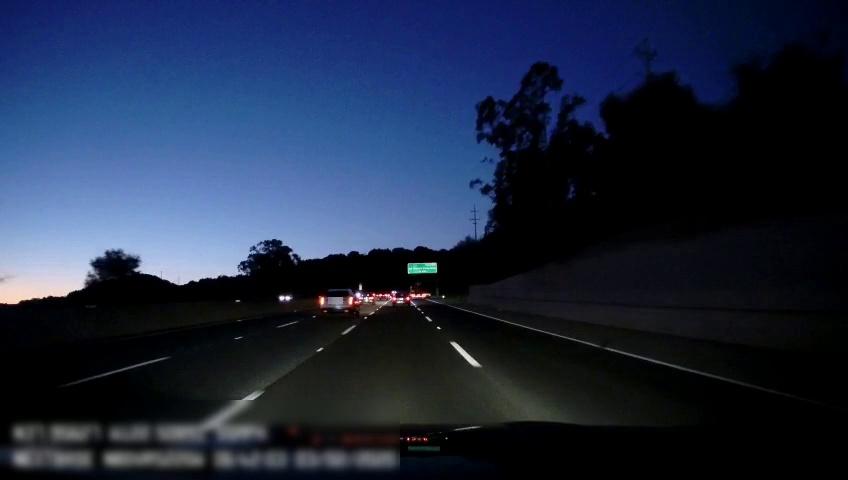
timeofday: Night
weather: Other
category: Drivable Space
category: Vehicles | Car
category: Vehicles | Car
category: Vehicles | SUV
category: Vehicles | Truck
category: Lanes | Current Lane
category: Lanes | Current Lane
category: Lanes | Alternate Lane
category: Lanes | Alternate Lane
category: Traffic | Signs